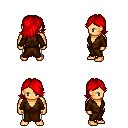
a pixel art fantasy rpg character, male body template, human, tanned skin, brown robe, white pants, red swoop hairstyle, four views (front, back, left, right), 2x2 character sprite sheet, small pixel art, hard edges, no anti-aliasing